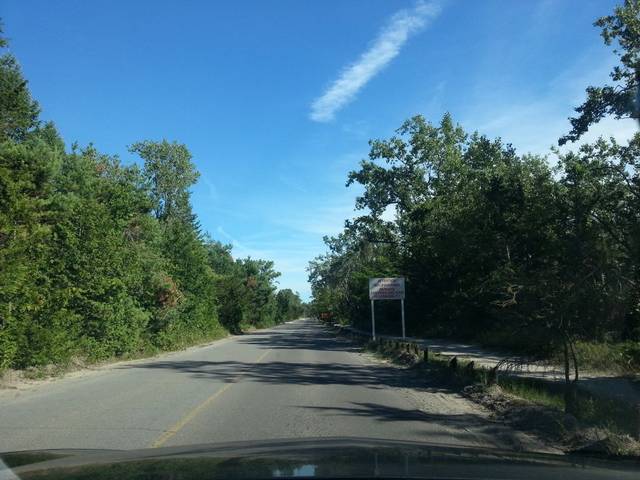
Region: Canada
Coordinates: 43.902, -77.232